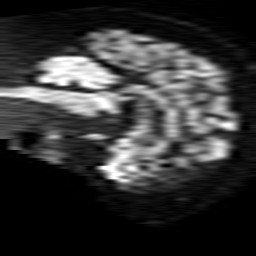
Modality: TRACE
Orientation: sagittal
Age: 77
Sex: female
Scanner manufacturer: philips
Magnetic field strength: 1.5 T
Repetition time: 3.677 s
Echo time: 0.09411 s